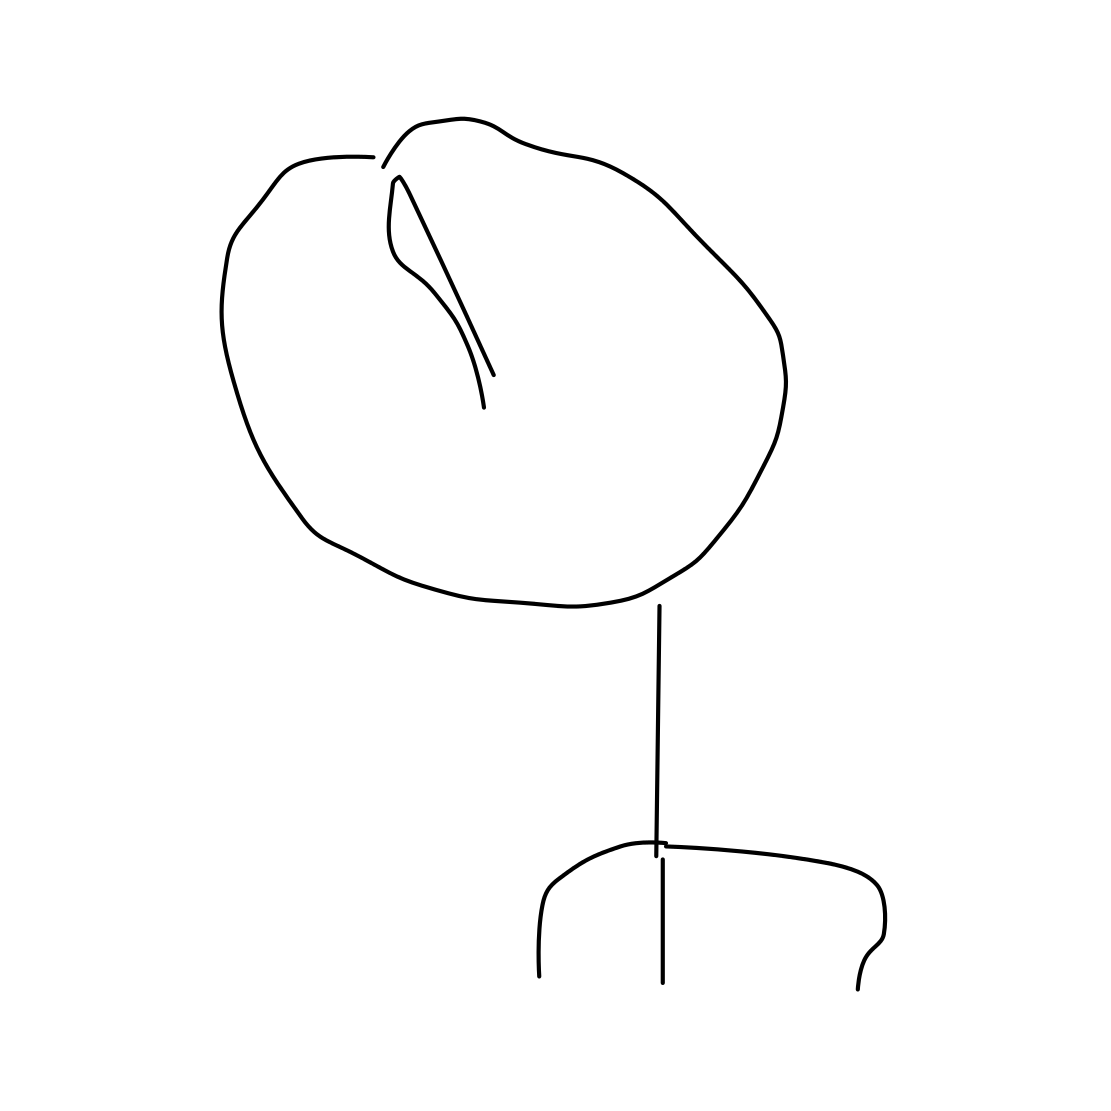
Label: satellite dish